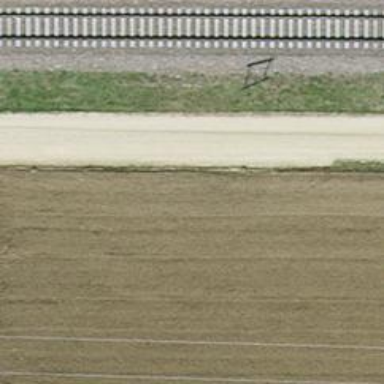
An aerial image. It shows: Agricultural track with grade2 track type.